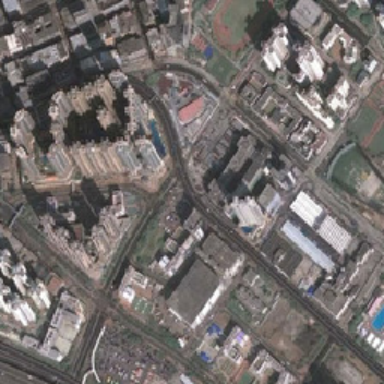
The height of a building on the ground .